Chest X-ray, PA view. Patient: 20 years old, sex F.
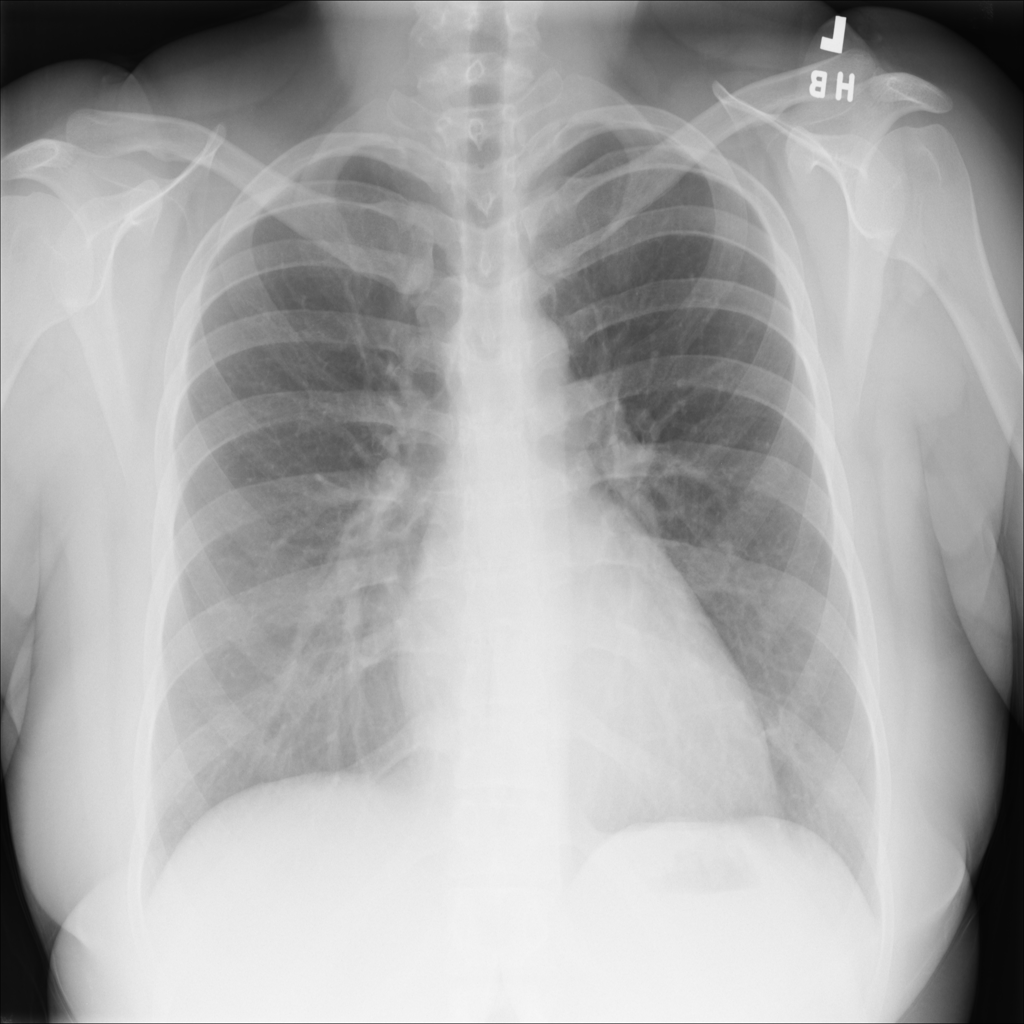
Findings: No Finding